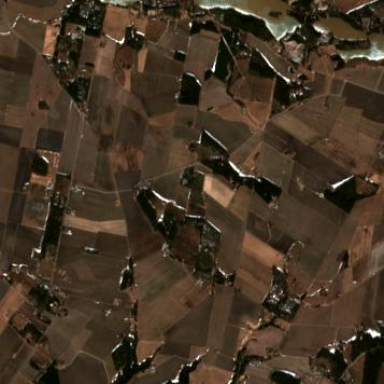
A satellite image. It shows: View of farmland.